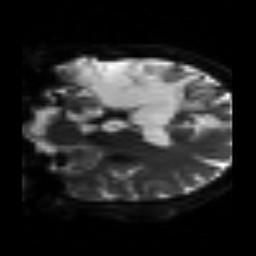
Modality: sbref
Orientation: coronal
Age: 40
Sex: male
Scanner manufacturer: siemens
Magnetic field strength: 3 T
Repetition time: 3.2 s
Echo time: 0.081 s